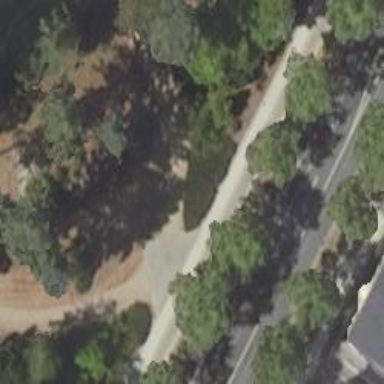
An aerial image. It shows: Avenue lined with broadleaved deciduous trees.